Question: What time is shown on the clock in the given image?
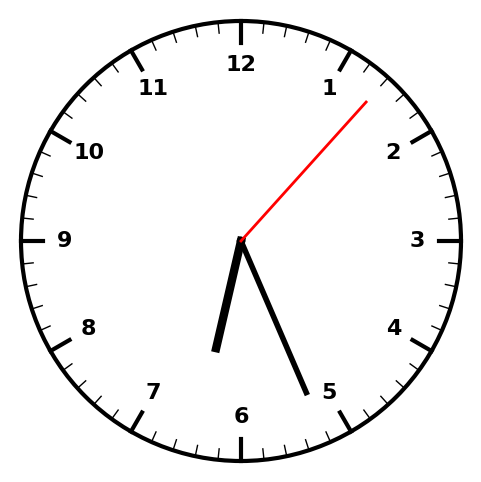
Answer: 06:26:07